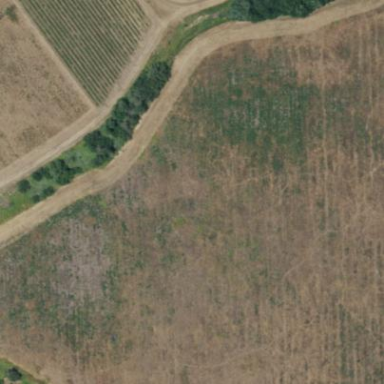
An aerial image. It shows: Vineyard growing grapes.